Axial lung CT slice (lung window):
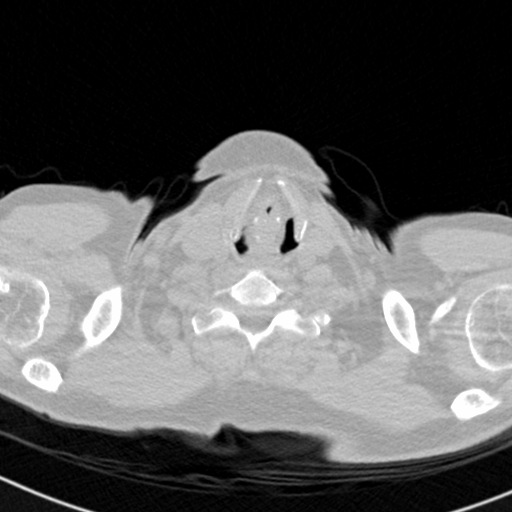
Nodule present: no